Question: I have a site hosted on Google AppEngine under the appspot.com domain. My site is called antplanner.appspot.com but someone else cloned my site under a different appspot domain, antplanner-fork.appspot.com.
Now when I search for my site on Google, the other site shows up under my search result. (see below image). Is there anything I can do to remove the other site from my result?

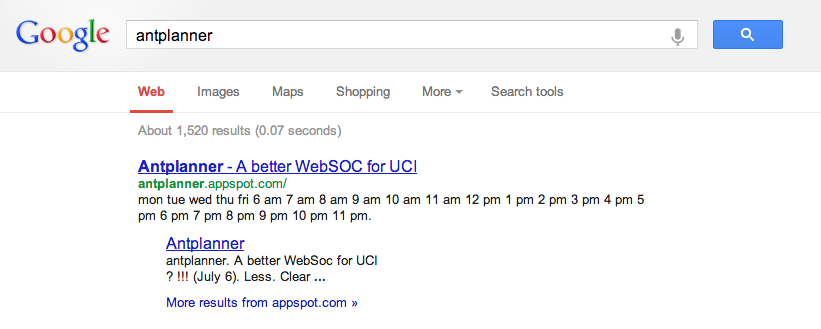
Answer: Google has a service called <URL>
What you will need to do is:
1. Visit https://www.google.com/webmasters/tools
2. Click ADD A SITE.
3. Follow the steps to Add and verify your site
4. Once verified under Configuration > Sitelinks you will have the option to remove the offending site.